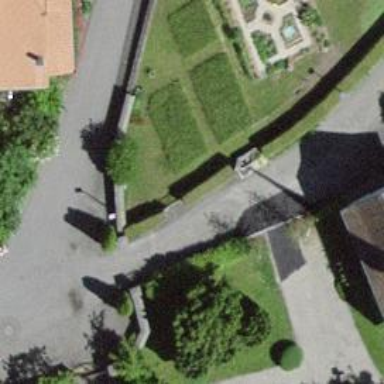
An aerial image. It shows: Hedge acting as barrier.